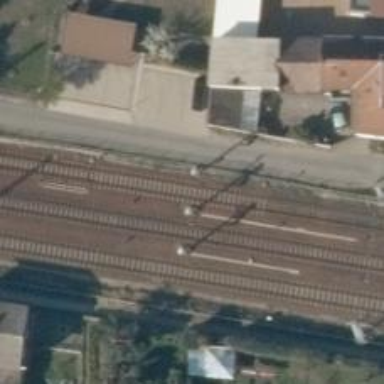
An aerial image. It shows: Railway signal.